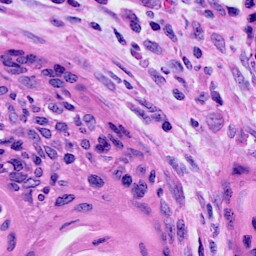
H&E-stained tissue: Cervix